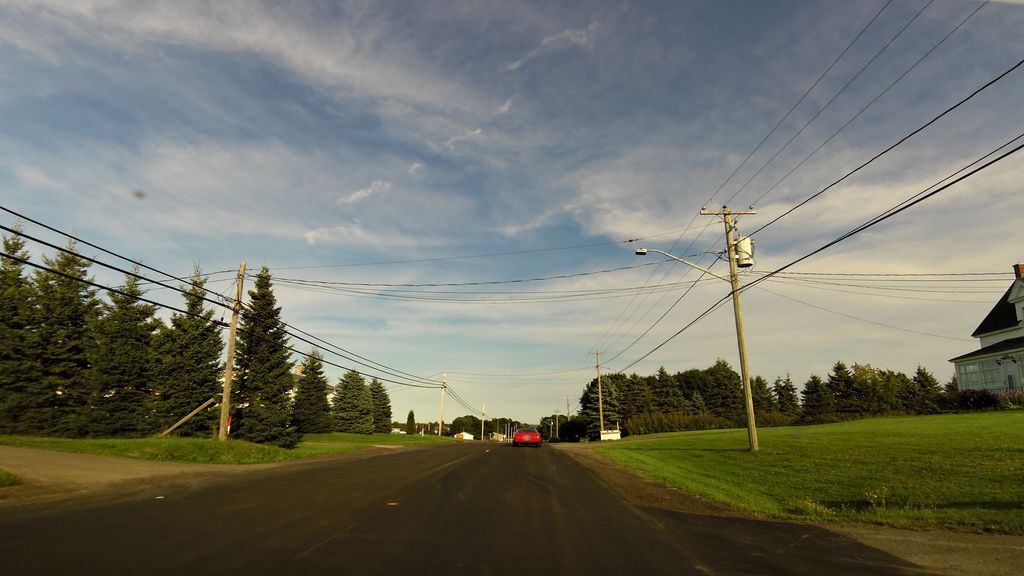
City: charlottetown